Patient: sex M, age 17
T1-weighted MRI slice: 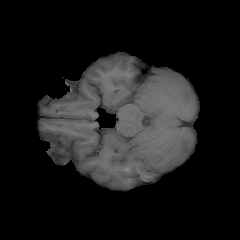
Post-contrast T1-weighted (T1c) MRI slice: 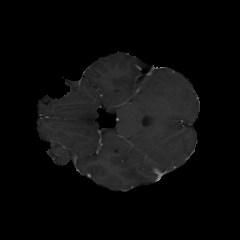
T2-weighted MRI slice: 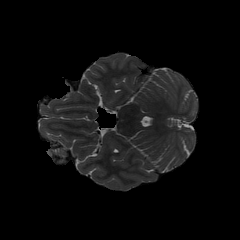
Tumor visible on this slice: no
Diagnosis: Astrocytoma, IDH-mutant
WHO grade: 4